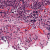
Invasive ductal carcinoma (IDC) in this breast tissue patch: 0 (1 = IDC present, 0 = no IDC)